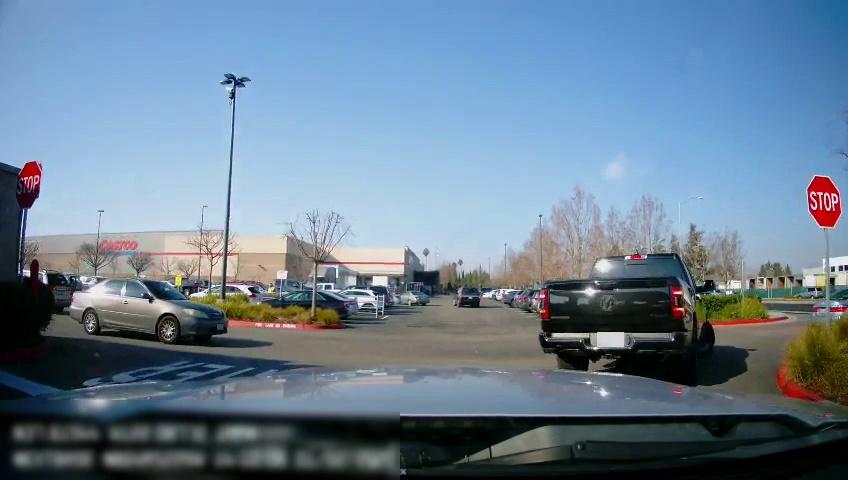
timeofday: Day
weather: Sunny
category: Drivable Space
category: Vehicles | Truck
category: Vehicles | Car
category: Vehicles | Car
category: Vehicles | Car
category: Vehicles | SUV
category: Vehicles | SUV
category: Vehicles | SUV
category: Vehicles | SUV
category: Vehicles | SUV
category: Vehicles | SUV
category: Vehicles | Car
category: Vehicles | Car
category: Vehicles | Car
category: Vehicles | Car
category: Vehicles | Car
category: Vehicles | SUV
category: Vehicles | Truck
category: Vehicles | Truck
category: Vehicles | SUV
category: Vehicles | Car
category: Vehicles | Car
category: Traffic | Signs
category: Traffic | Signs
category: Traffic | Signs